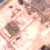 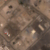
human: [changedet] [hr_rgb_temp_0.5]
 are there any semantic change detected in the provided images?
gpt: The urbanization was intensified in the area.